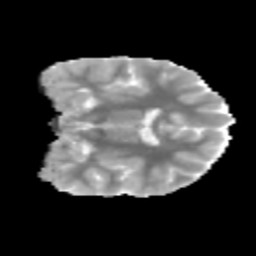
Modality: MD
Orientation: coronal
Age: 10
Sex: female
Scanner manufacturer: siemens
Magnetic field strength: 3 T
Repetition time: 3.8 s
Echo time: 0.07 s